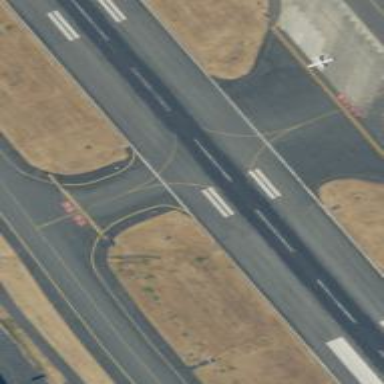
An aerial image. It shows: View of taxiway at the airport.